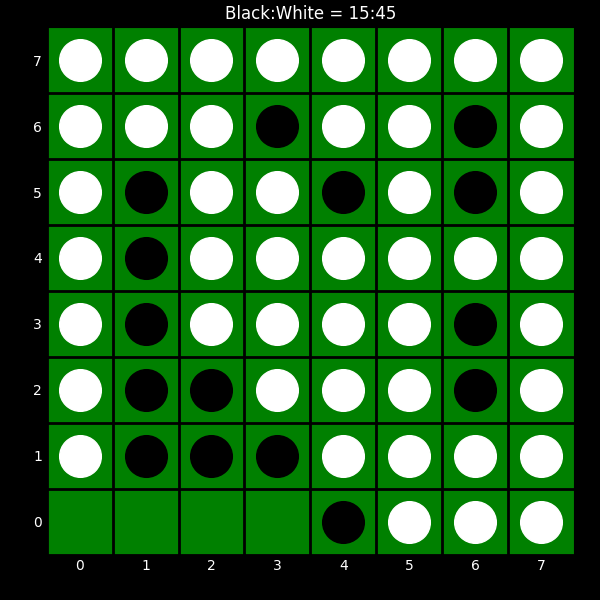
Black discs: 15
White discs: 45